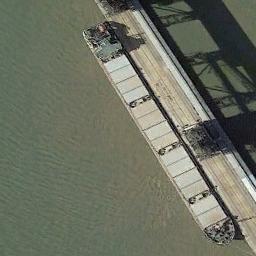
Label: ship